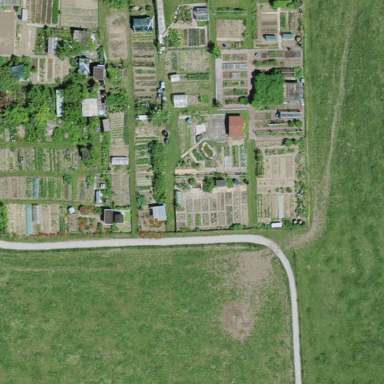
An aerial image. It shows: Area designated for allotments.